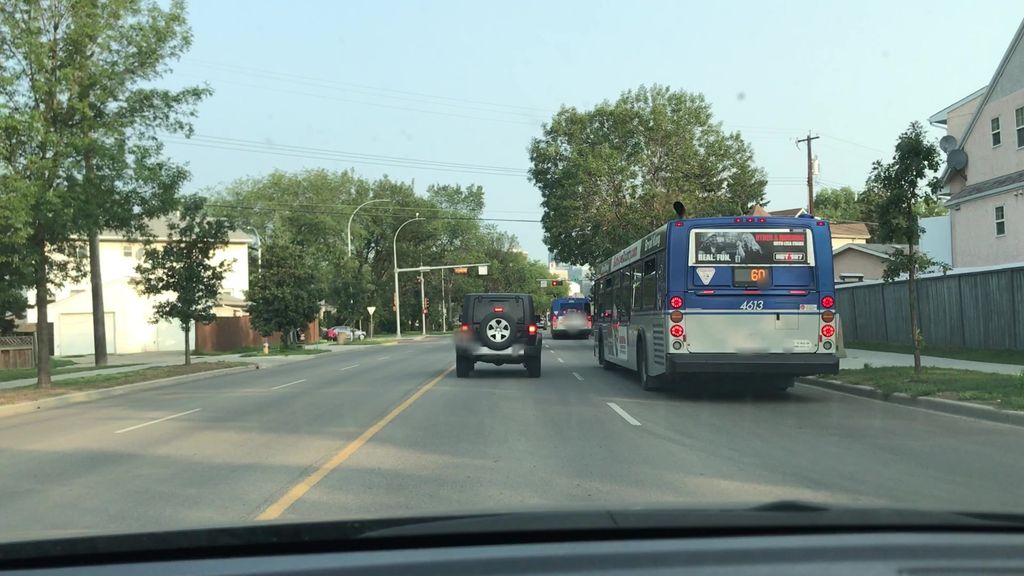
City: edmonton